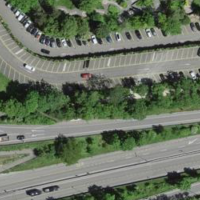
EUNIS habitat code: 57
Species observed at this site:
Gunnera tinctoria
Acer campestre